Question: I am doing the following exercise:

My code:
'''
#include <string>
#include <fstream>
#include <iostream>
#include <iomanip>
using namespace std;
int main()
{
ifstream inFile;
ofstream outFile;
double currentSalary, increaseRate, updatedSalary;
string firstName, lastName;
inFile.open ("Data.txt");
outFile.open("Output.dat");
outFile << fixed << showpoint << setprecision(2);
inFile >> lastName >> firstName;
inFile >> currentSalary >> increaseRate;
updatedSalary = currentSalary * (1 + increaseRate / 100);
outFile << firstName << " " << lastName<< " " << updatedSalary << endl;
inFile >> lastName >> firstName;
inFile >> currentSalary >> increaseRate;
updatedSalary = currentSalary * (1 + increaseRate / 100);
outFile << firstName << " " << lastName<< " " << updatedSalary << endl;
inFile >> lastName >> firstName;
inFile >> currentSalary >> increaseRate;
updatedSalary = currentSalary * (1 + increaseRate / 100);
outFile << firstName << " " << lastName<< " " << updatedSalary << endl;
system("PAUSE");
return 0;
}
'''
But when I debug it with MS VS.. it just says "press any key to continue..."
Where do I add the Data.txt file?
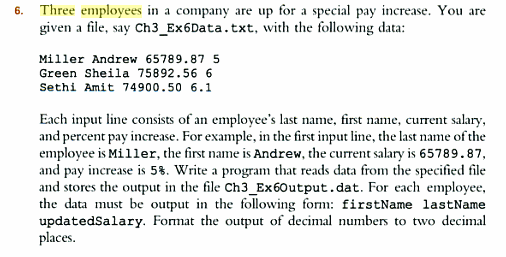
Answer: Well, given that you don't output anything to the screen, I'm not at all surprised that's all you see.
If I were you, I'd have a look at the 'Output.dat' file to see if it's writing anything.
If you're seeing nothing in that file, then it's probably because you don't have your 'Data.txt' file in the directory where you're running. With VS, this is usually under the 'bin' or 'debug' directory somewhere inside your solution directory.
You can find out which directory that is by putting 'system("cd");' at the start of your code and running it.